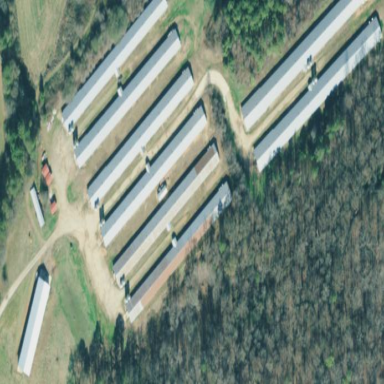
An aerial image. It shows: Poultry house.